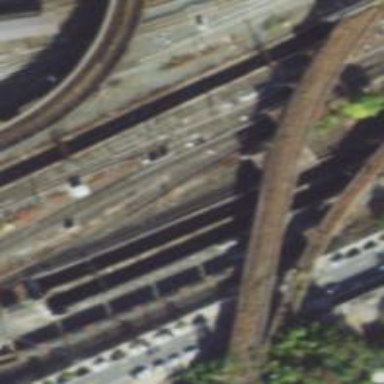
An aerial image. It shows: Electrified rail railway.